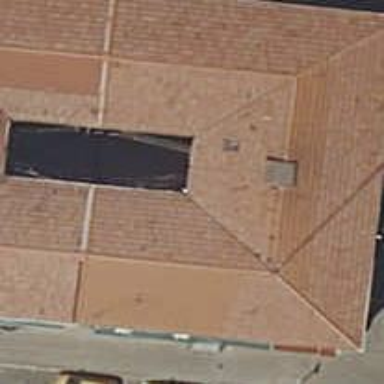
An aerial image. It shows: Residential building.